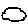
Label: cloud